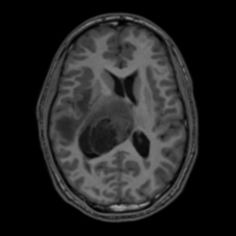
Label: notumor